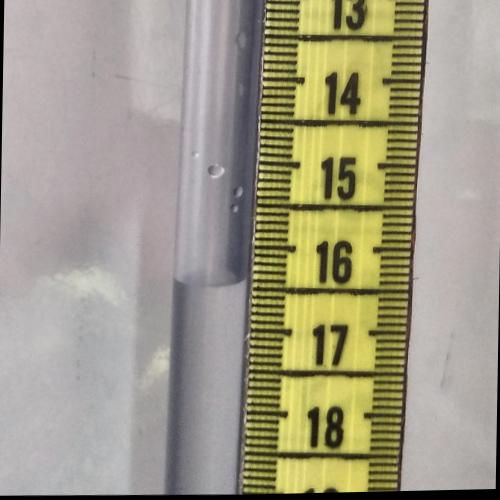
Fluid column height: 16.4 cm